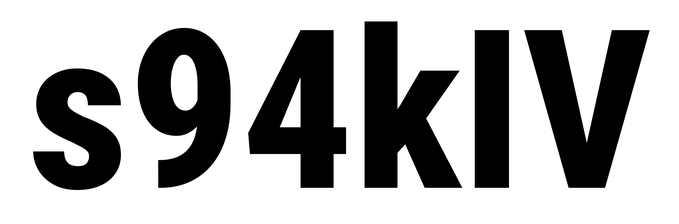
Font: Roboto_Condensed_ExtraBold